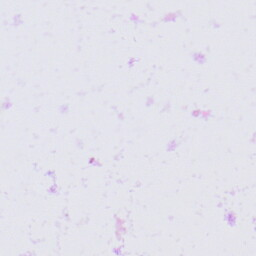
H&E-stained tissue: Prostate